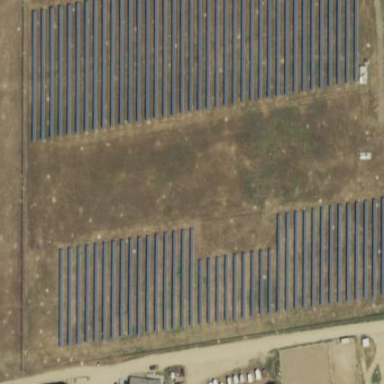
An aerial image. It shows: Solar power plant utilizing photovoltaic technology.